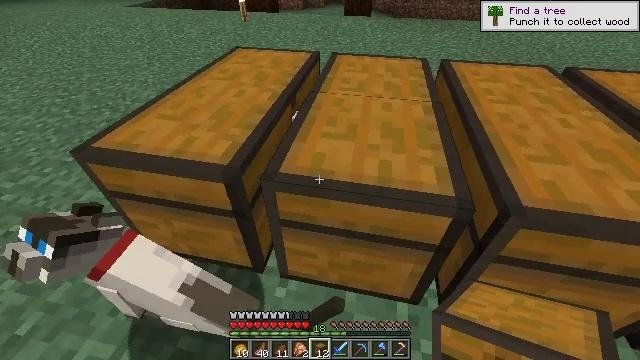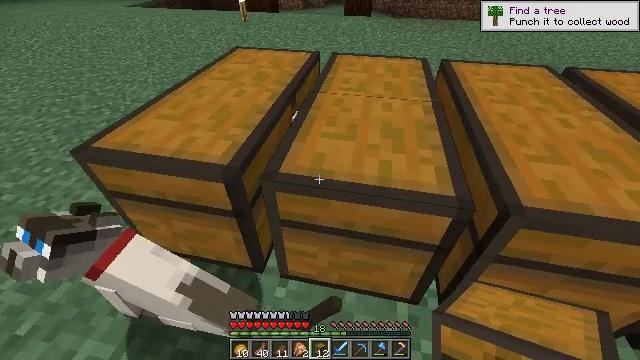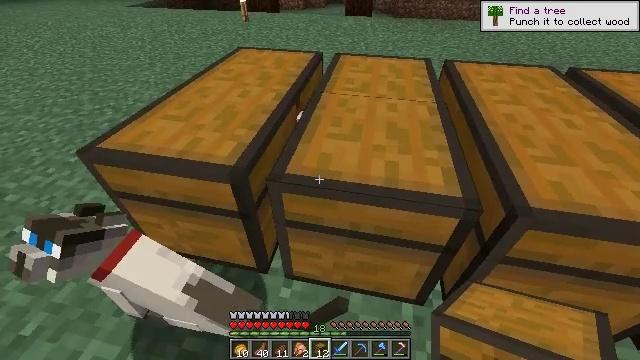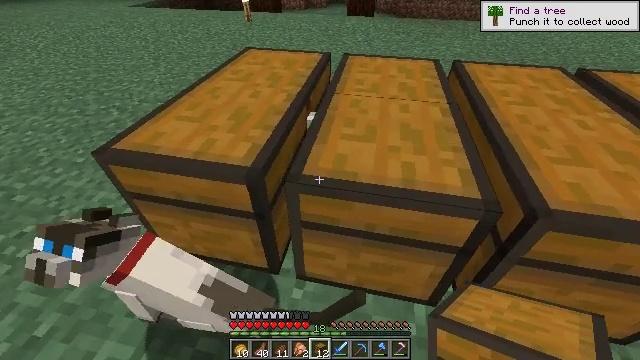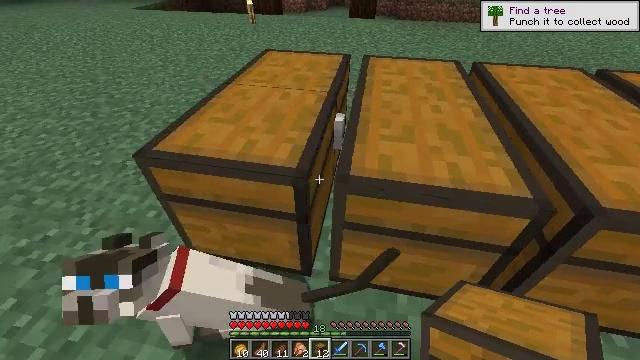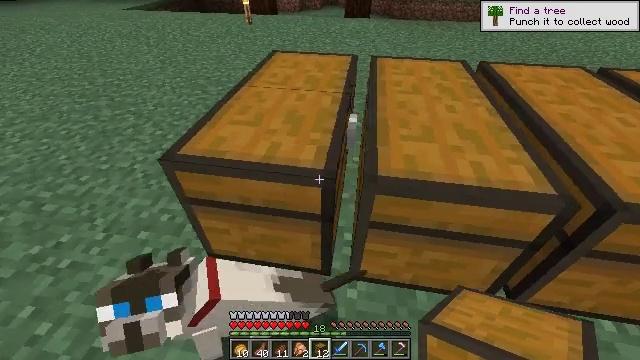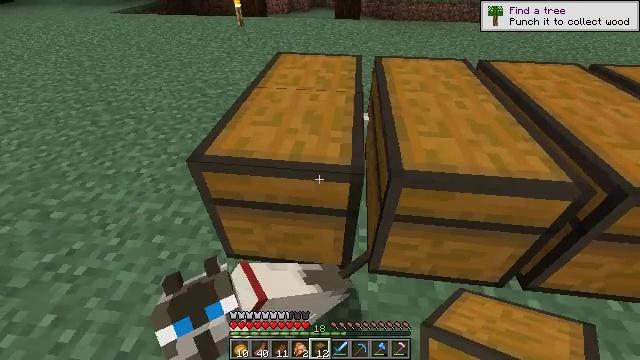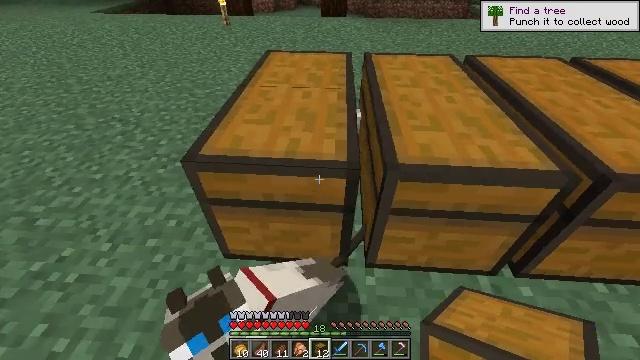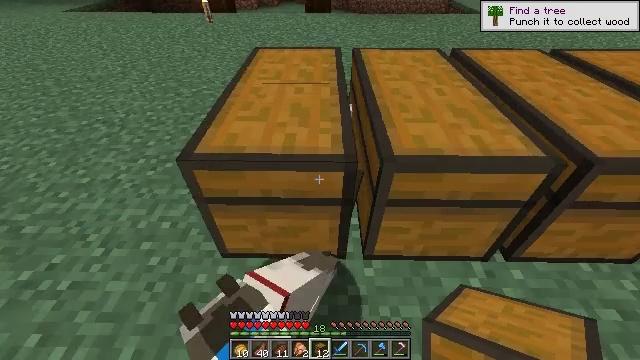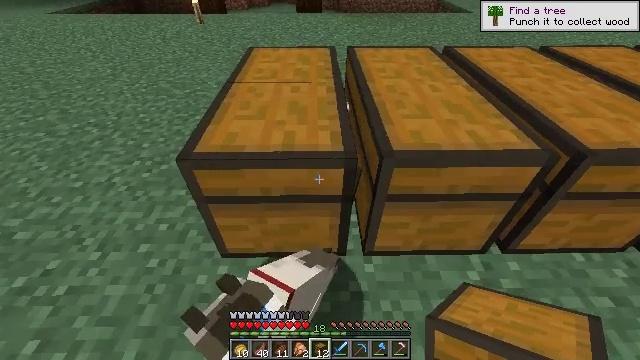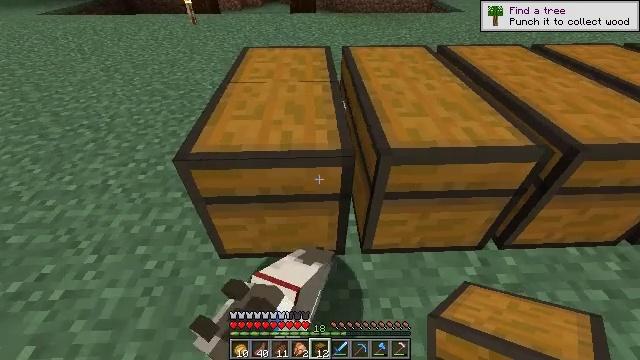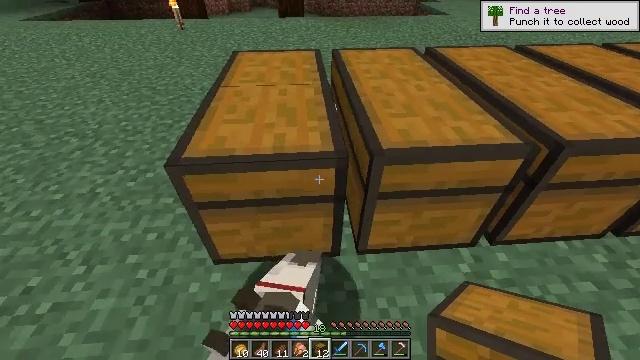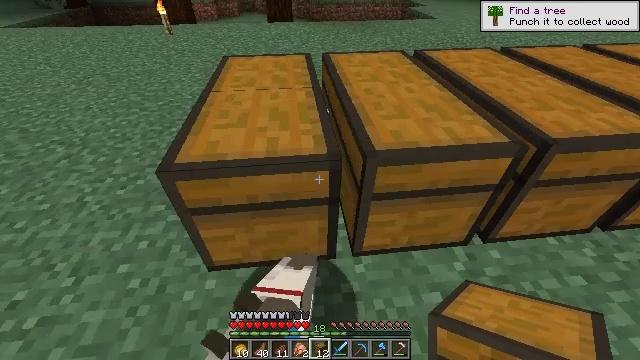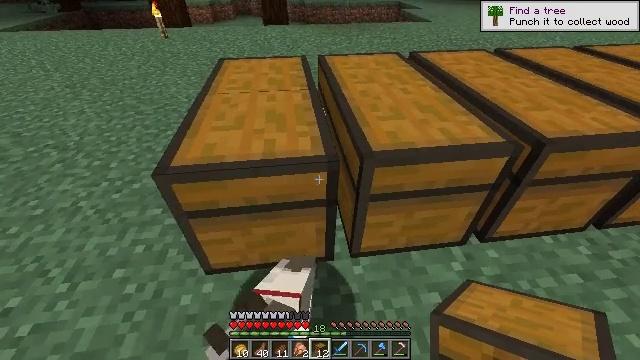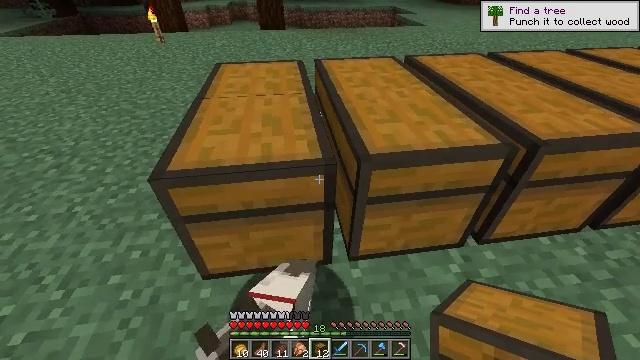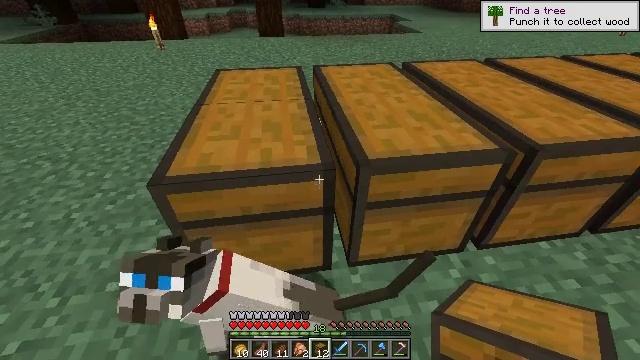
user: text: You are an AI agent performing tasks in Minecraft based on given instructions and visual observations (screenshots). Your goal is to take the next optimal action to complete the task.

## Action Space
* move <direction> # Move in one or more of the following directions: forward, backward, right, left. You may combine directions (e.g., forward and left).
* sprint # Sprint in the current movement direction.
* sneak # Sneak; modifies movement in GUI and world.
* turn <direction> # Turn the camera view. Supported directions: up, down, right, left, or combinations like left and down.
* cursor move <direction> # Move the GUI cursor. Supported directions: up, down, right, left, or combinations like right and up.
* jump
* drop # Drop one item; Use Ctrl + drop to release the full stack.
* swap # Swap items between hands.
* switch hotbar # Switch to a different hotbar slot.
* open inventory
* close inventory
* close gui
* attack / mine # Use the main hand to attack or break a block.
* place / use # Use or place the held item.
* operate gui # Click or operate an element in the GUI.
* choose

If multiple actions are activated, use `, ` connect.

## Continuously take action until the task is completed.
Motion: motion action
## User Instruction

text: mine block trapped chest
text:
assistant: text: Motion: no_op
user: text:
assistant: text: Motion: move left
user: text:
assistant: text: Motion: move left
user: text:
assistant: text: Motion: move left
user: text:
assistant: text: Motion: move left, turn right
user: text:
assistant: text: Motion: turn right
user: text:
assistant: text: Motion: turn right
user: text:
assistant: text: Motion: turn right
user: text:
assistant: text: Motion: turn right
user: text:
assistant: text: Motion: turn right
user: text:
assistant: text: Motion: turn right
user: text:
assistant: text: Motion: turn right
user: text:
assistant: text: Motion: no_op
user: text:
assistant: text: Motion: no_op
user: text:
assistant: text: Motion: turn up
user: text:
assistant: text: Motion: turn up
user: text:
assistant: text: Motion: no_op
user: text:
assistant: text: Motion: no_op
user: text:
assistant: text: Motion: no_op
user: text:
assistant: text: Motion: no_op
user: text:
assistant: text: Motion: no_op
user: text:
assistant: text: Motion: no_op
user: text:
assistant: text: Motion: no_op
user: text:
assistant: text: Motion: no_op
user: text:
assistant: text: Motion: no_op
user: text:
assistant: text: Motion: no_op
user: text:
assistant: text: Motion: no_op
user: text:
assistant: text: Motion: no_op
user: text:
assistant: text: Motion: no_op
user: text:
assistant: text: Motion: no_op